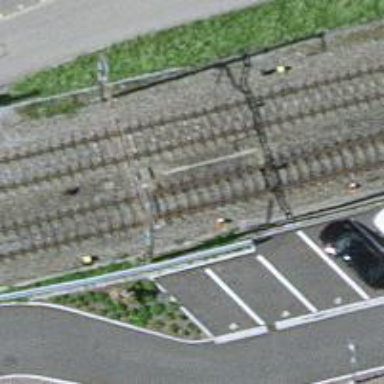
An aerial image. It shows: Railway switch.